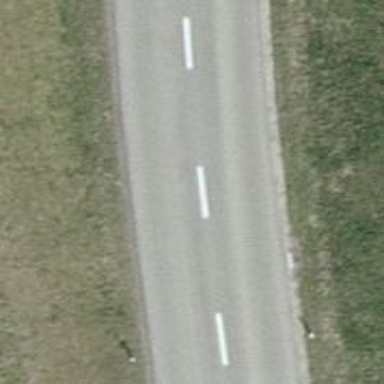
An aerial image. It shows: Tertiary road with asphalt surface.